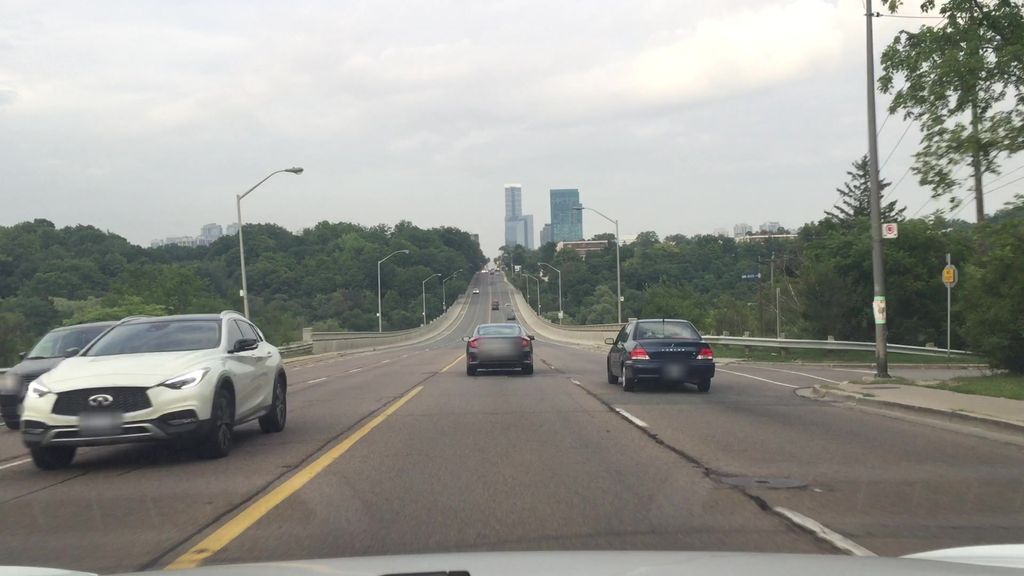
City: toronto